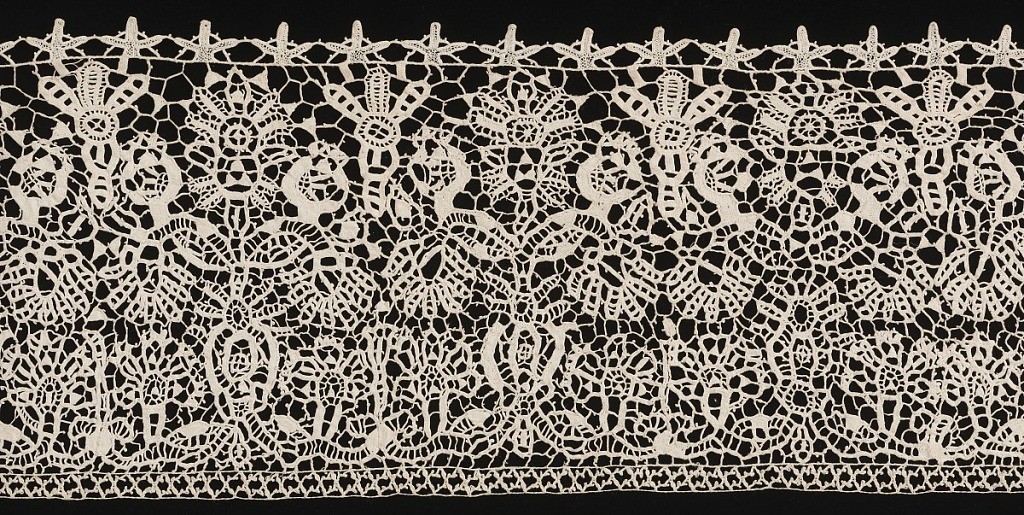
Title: Border
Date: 18th century
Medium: linen Technique: punto in aria needle lace
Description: Border patterned by a symmetrical standing flower plant that is derived from a 17th century plant motif.